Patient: sex M, age 46
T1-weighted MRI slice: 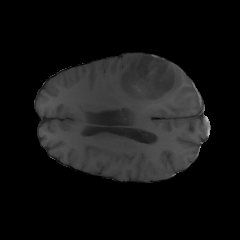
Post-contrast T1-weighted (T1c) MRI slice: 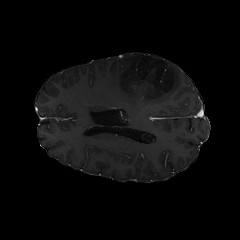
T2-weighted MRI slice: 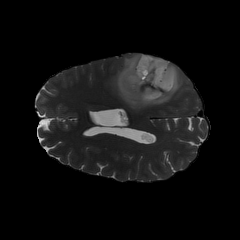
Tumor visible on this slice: yes
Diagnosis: Astrocytoma, IDH-mutant
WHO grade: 3